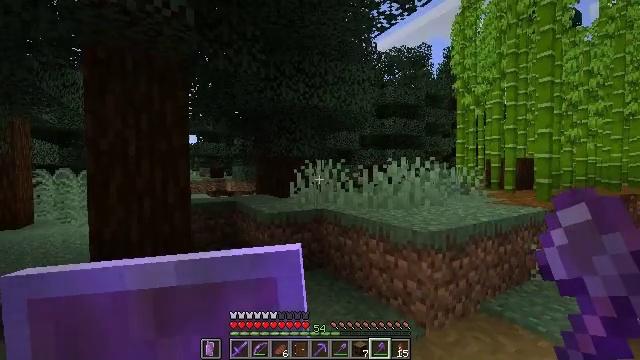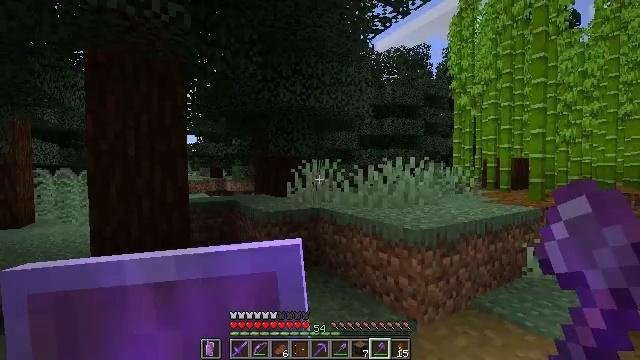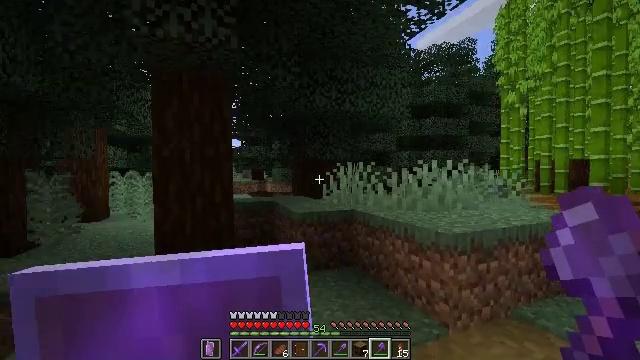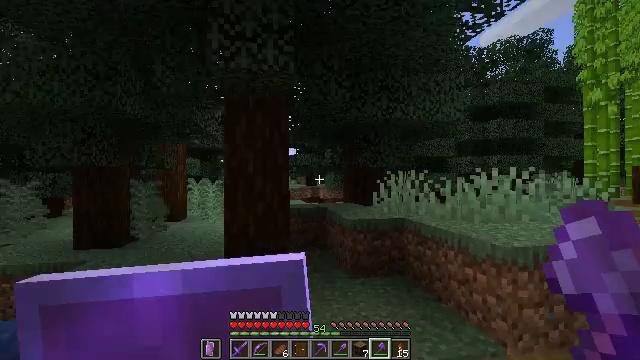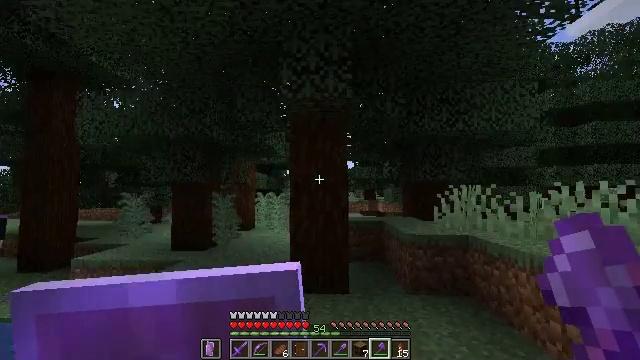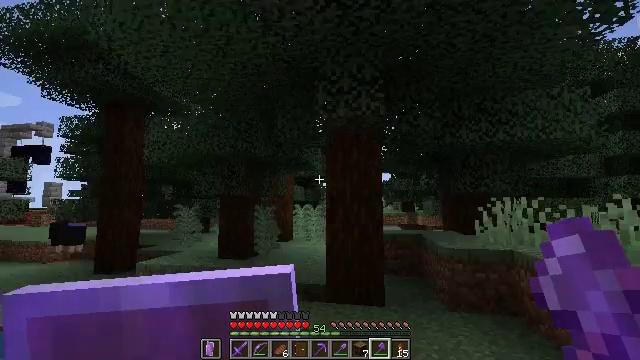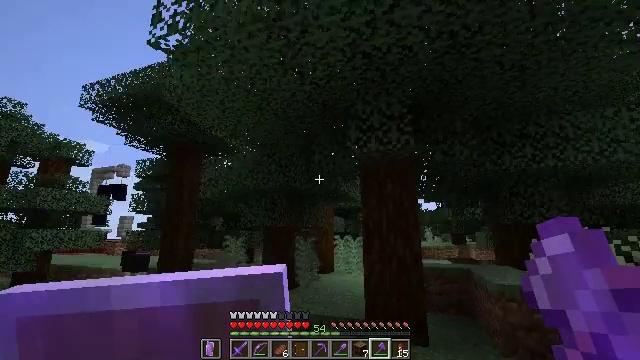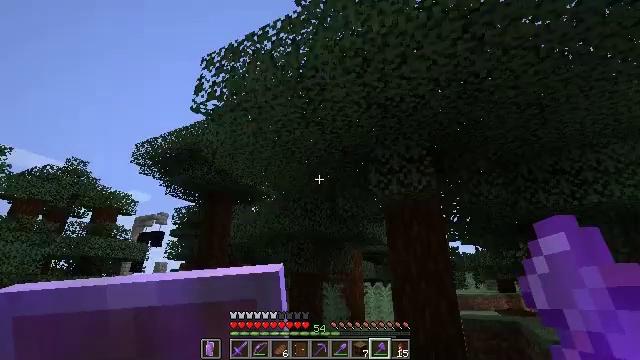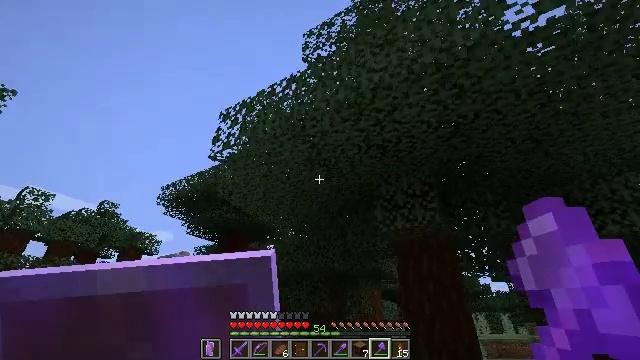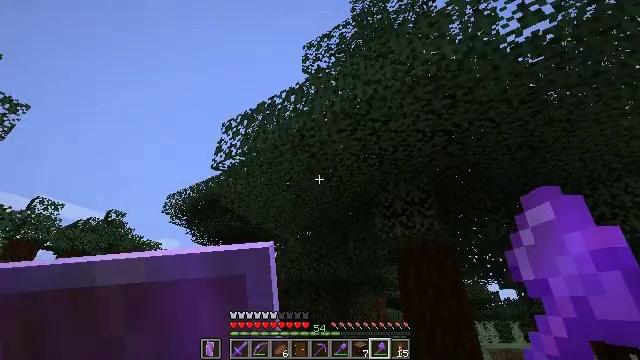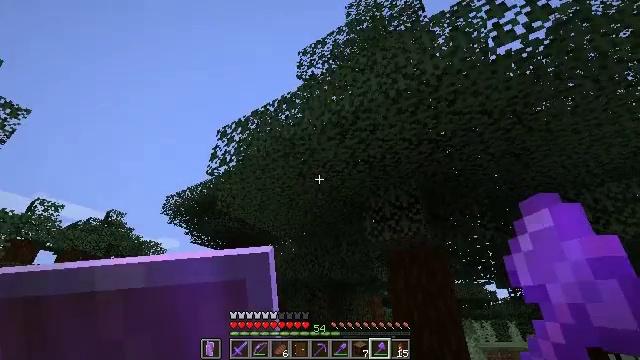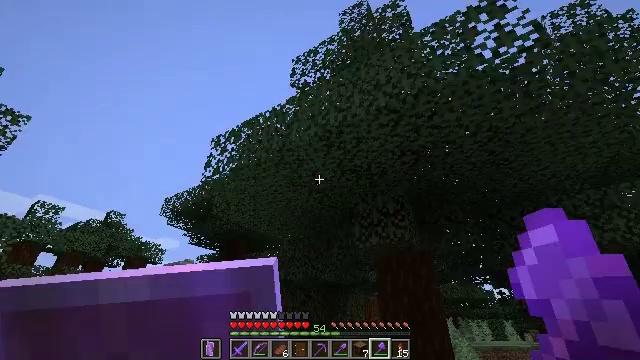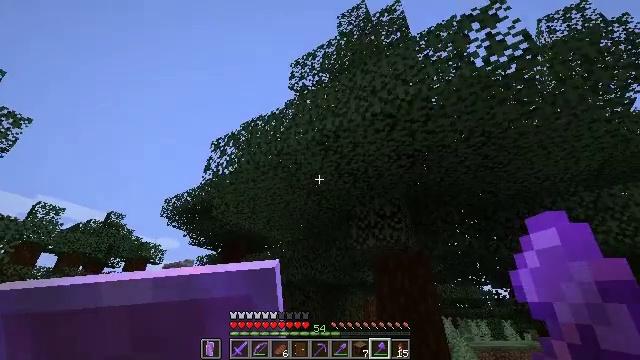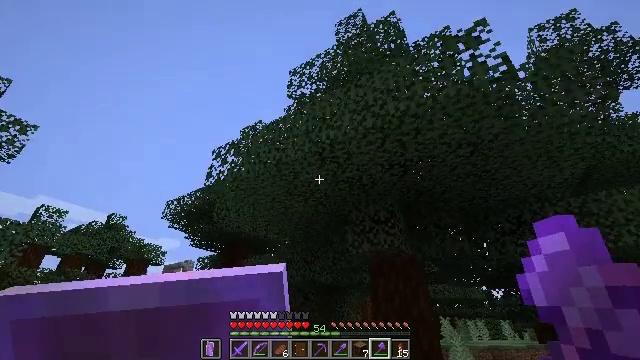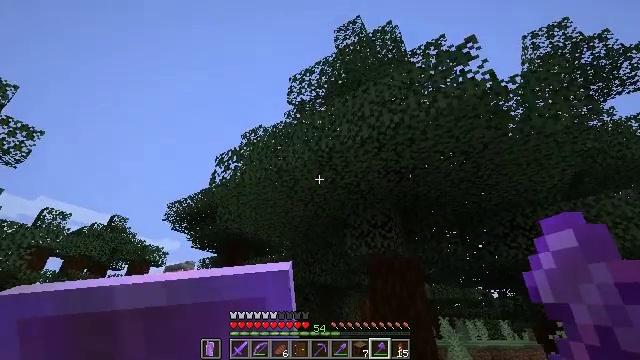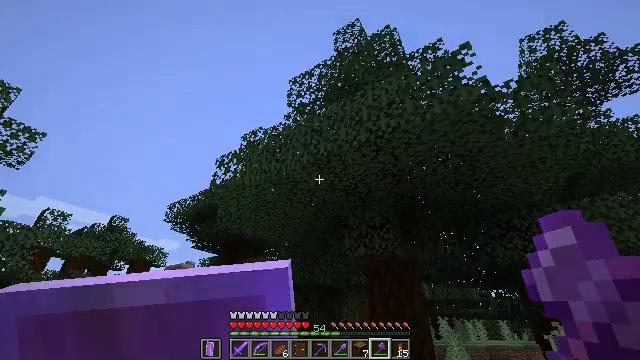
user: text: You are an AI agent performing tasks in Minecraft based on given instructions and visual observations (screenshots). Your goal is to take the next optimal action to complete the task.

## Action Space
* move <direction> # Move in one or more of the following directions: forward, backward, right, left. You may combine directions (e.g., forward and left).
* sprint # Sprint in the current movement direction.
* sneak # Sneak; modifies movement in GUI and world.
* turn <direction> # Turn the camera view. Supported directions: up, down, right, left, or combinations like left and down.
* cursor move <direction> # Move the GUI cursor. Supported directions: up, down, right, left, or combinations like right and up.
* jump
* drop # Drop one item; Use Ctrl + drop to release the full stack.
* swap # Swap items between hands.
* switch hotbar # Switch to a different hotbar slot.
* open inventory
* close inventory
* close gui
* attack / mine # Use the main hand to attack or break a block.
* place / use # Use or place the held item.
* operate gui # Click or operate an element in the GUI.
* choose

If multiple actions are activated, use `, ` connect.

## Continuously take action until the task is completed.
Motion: motion action
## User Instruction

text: Gather spruce log by chopping the tree.
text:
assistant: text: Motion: move back
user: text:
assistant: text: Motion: move back, turn left
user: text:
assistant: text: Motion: move back, turn left and up
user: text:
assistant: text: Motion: move back, turn left and up
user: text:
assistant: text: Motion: move back and move right, turn left and up
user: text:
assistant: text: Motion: move back and move right, turn left and up
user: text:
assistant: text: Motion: move back and move right, turn left and up
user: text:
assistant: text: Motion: move back and move right, turn left and up
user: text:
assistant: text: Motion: move back and move right, turn left and up
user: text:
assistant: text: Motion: move back and move right
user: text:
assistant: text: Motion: move back and move right
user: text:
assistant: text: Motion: move back
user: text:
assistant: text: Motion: move back
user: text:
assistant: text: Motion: move back
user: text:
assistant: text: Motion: no_op
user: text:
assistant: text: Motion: no_op
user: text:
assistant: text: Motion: no_op
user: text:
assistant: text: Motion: move forward, turn down
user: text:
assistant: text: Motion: move forward, turn down
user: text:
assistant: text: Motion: move forward, turn right and down
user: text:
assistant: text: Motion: move forward, turn down
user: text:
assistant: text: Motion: move forward
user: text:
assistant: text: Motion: move forward
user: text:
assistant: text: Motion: move forward
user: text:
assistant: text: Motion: move forward and move left
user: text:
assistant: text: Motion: move forward and move left
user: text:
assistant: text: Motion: move forward and move left
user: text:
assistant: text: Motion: move forward and move left
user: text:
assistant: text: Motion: move left
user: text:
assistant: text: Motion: move left